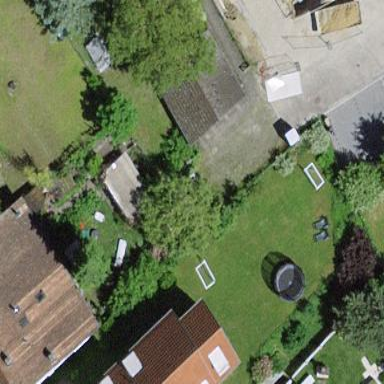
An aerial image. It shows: Garden that is leisure land.